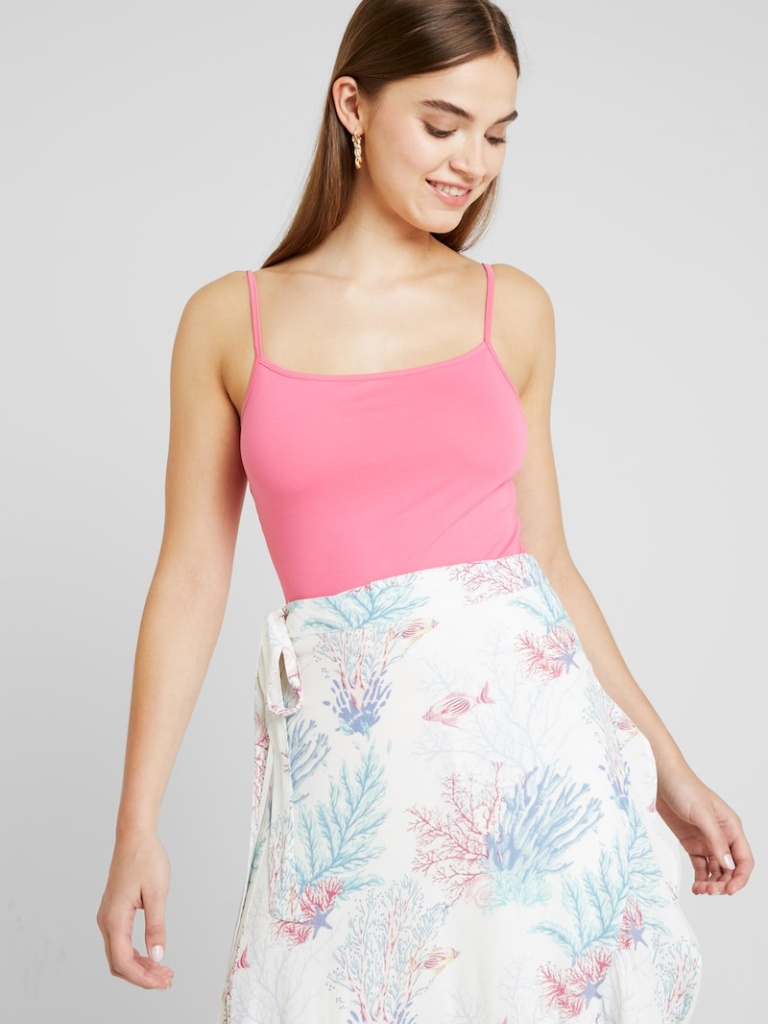
cotton tight sleeveless full length Fully Tucked in square bodysuit